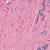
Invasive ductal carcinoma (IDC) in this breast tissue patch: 1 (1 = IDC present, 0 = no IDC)